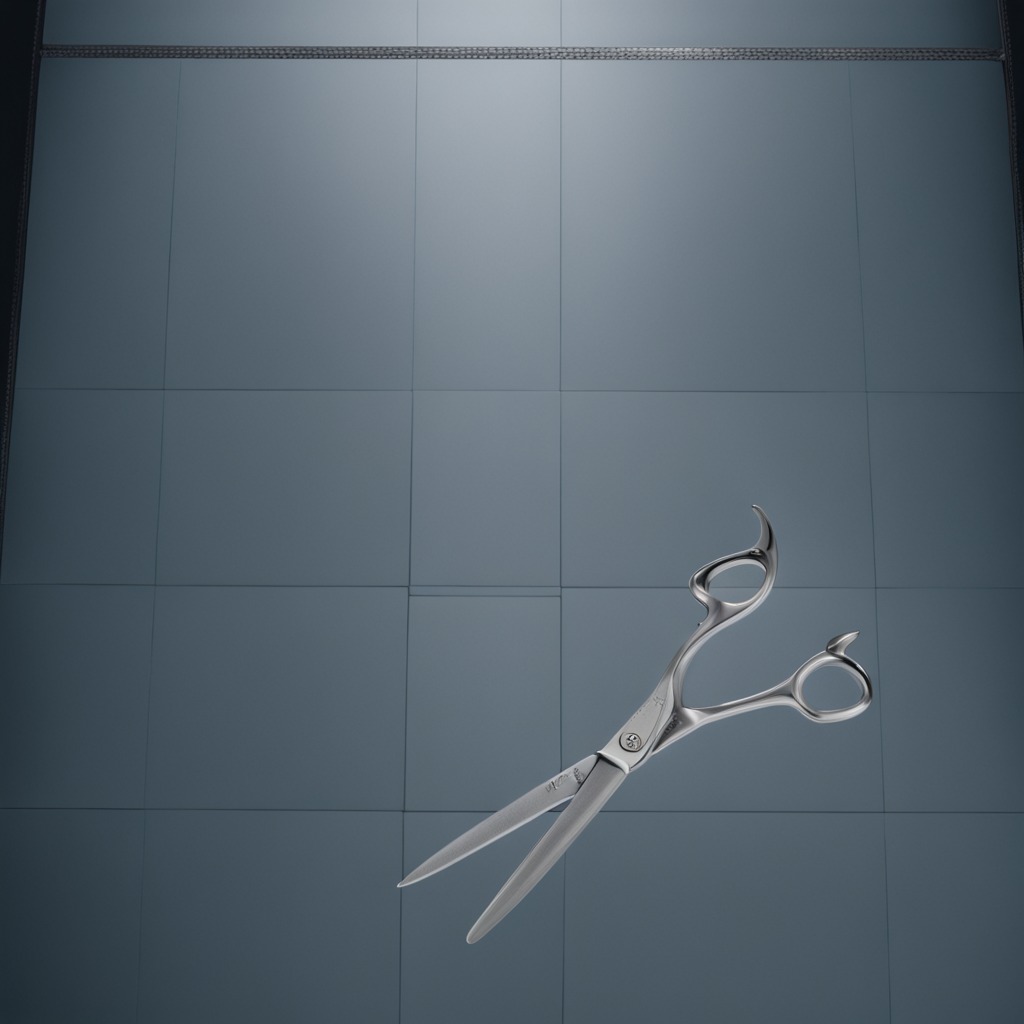
A scissor lying on a toolbox surface in an airplane hangar workshop 8K